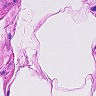
Metastatic tissue present: no